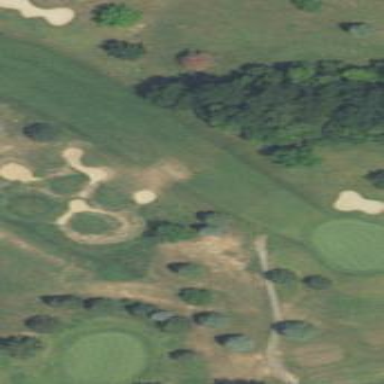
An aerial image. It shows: Sandy area is golf bunker.